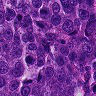
Metastatic tissue present: yes